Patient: sex M, age 44
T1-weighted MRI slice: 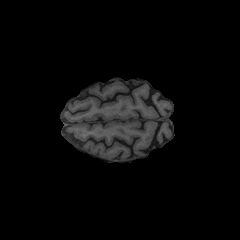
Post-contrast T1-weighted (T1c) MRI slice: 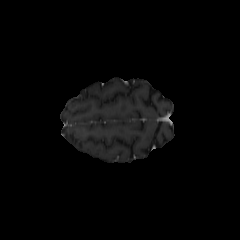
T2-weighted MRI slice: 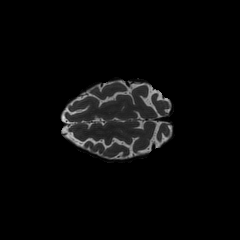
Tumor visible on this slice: no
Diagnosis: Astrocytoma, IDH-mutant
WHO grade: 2